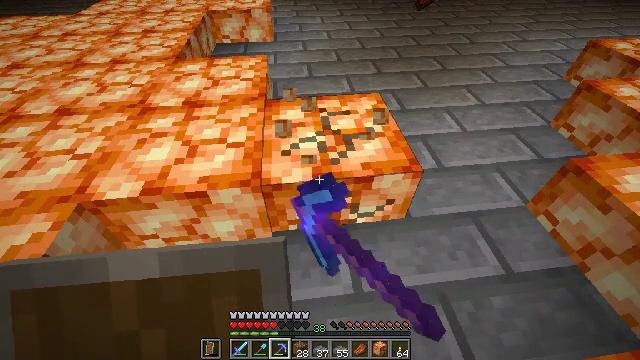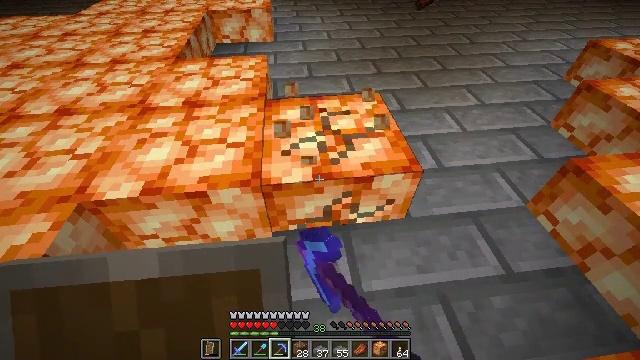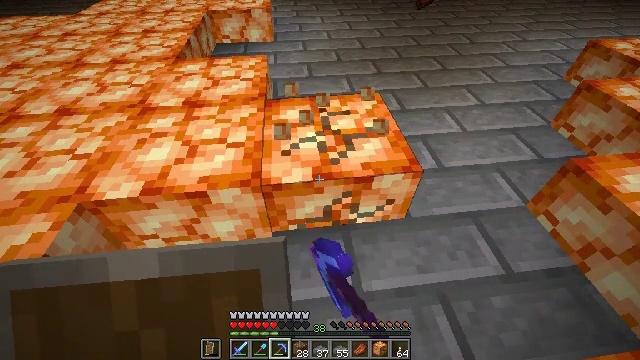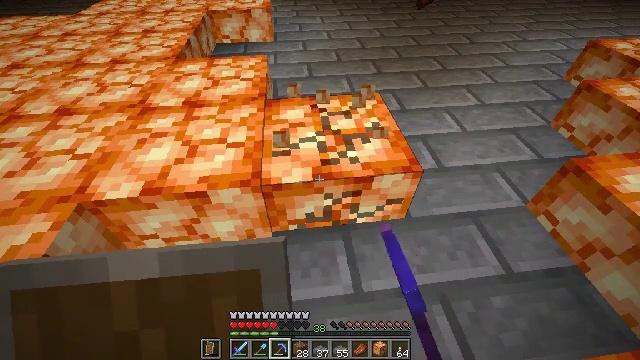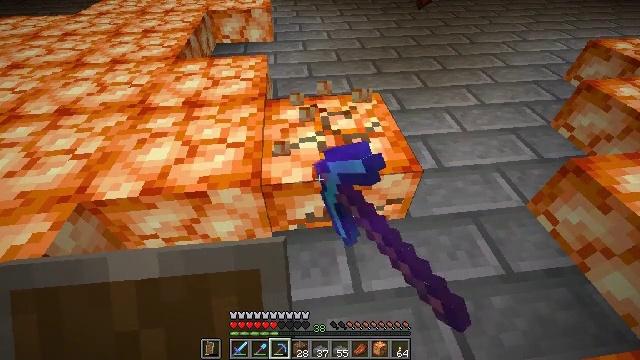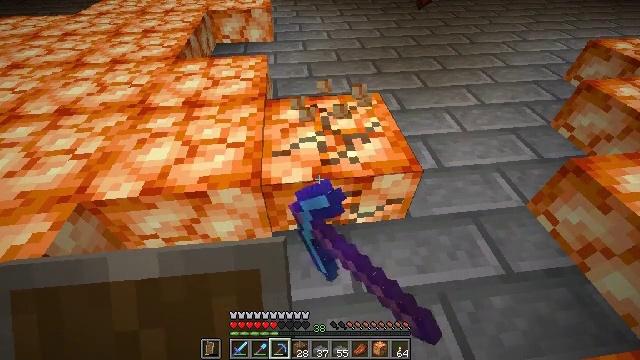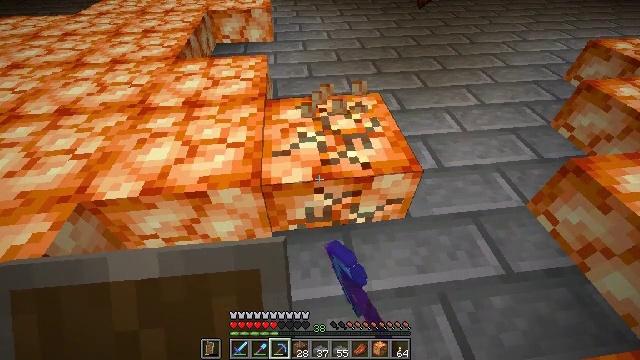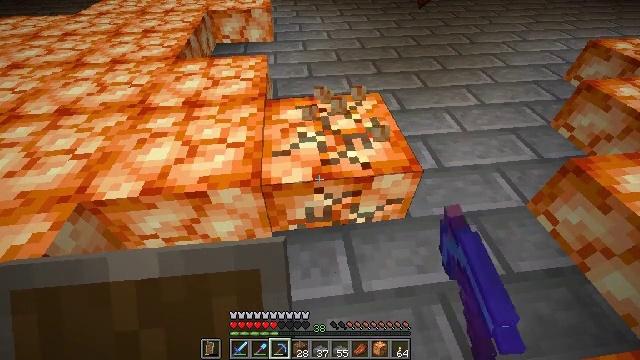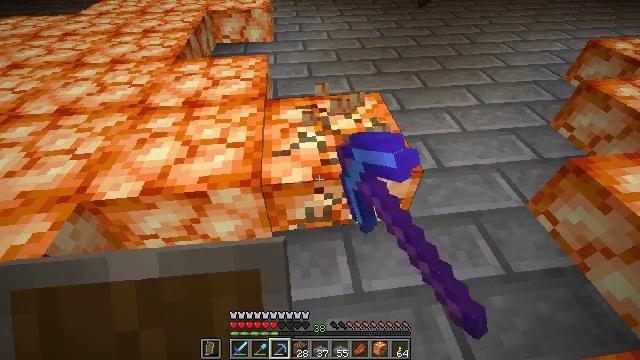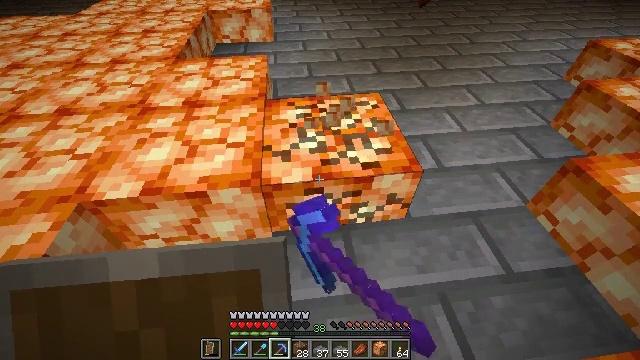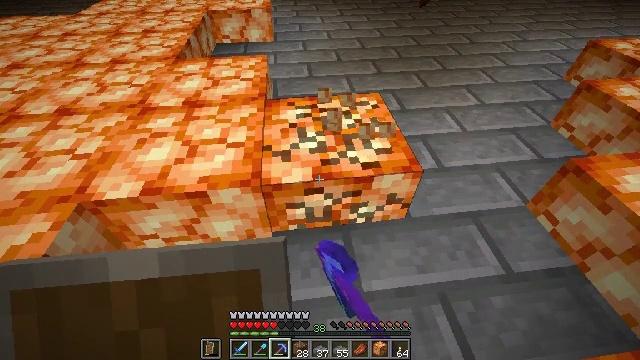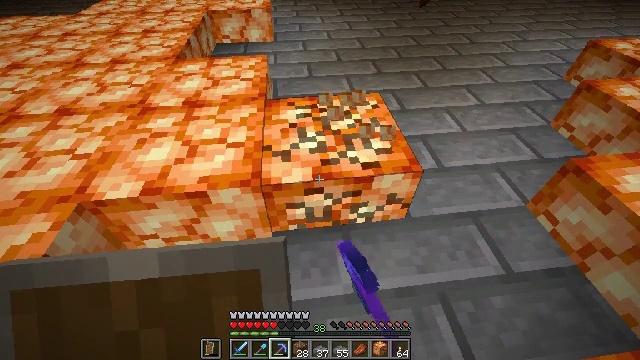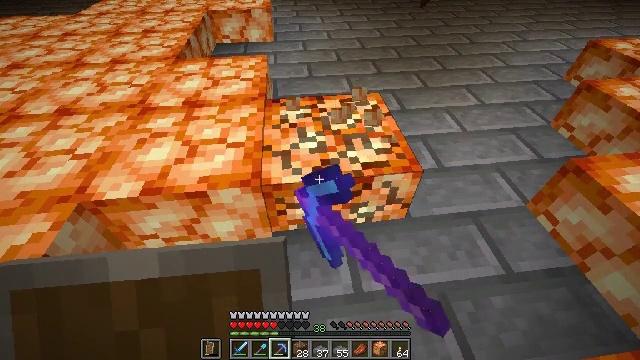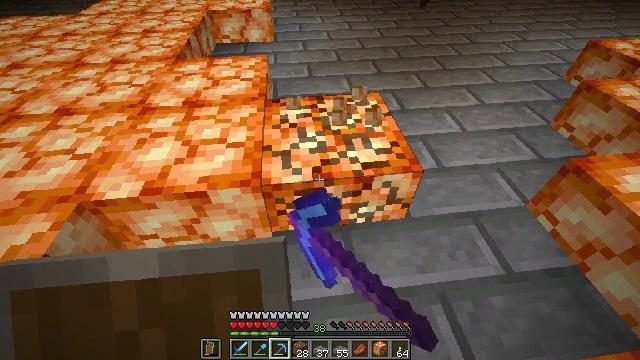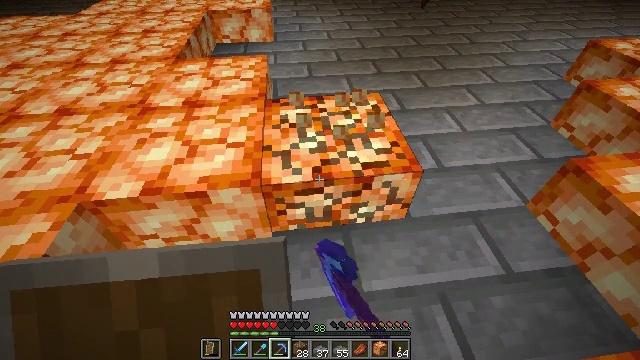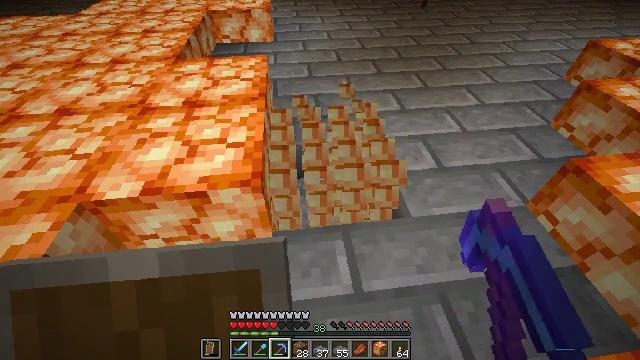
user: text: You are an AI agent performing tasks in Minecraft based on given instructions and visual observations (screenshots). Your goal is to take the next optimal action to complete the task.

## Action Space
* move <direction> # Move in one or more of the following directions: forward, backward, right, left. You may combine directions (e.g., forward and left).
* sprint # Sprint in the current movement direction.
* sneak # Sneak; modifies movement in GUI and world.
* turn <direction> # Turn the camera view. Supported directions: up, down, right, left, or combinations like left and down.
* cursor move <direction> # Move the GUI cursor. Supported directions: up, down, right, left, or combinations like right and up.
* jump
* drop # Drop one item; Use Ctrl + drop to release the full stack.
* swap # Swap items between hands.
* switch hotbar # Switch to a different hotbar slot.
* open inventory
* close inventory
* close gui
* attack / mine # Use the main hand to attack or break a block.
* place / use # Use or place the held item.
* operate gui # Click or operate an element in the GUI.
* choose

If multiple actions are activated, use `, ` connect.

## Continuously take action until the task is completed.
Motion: motion action
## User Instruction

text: Attack the shroomlight to pick it up.
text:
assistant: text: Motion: attack / mine
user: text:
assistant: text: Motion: attack / mine
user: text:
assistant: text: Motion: attack / mine
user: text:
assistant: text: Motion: attack / mine
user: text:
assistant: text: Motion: attack / mine
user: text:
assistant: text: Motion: attack / mine
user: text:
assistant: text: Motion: attack / mine
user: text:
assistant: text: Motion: attack / mine
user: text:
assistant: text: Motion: attack / mine
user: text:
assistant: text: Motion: attack / mine
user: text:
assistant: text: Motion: attack / mine
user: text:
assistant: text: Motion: attack / mine
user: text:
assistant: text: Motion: attack / mine
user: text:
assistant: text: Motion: attack / mine
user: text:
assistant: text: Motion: attack / mine
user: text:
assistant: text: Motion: attack / mine
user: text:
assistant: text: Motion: attack / mine
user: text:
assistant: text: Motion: attack / mine
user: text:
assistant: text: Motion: attack / mine
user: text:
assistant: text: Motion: attack / mine
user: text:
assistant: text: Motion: move forward, attack / mine
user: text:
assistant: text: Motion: move forward
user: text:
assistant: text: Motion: move forward, turn left
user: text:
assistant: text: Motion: move forward, turn left
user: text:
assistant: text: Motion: move forward, turn left
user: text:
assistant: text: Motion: move forward, turn left
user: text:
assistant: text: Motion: move forward, turn left
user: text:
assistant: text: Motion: move forward, turn left and down
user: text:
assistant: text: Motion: move forward, turn left and down
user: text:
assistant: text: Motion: move forward, turn right and down